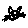
Label: cat